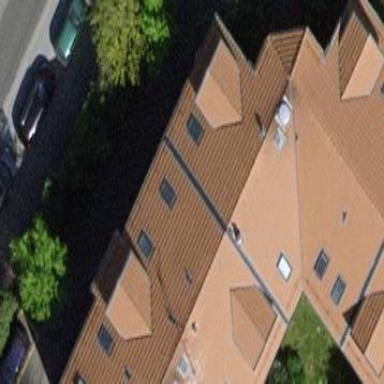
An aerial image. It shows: Half-hipped roof on apartment building.